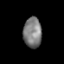
Tissue: lung
Cell type: Epithelial cells
Senescence score: 0.1239
Nuclear area (px): 544
Mean DAPI intensity: 124.528